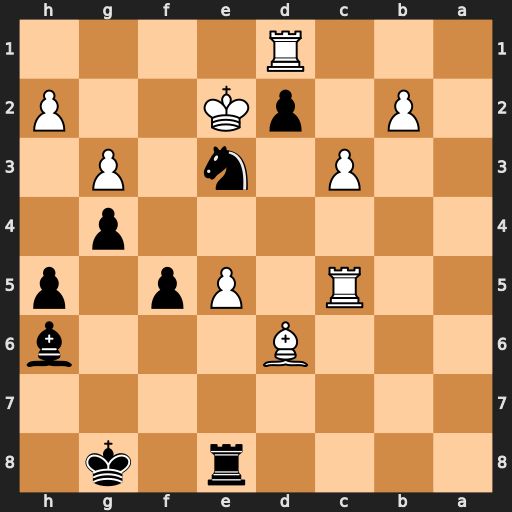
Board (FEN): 4r1k1/8/3B3b/2R1Pp1p/6p1/2P1n1P1/1P1pK2P/3R4
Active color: b
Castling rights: -
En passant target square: -
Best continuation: Nxd1 Kxd1 Ra8